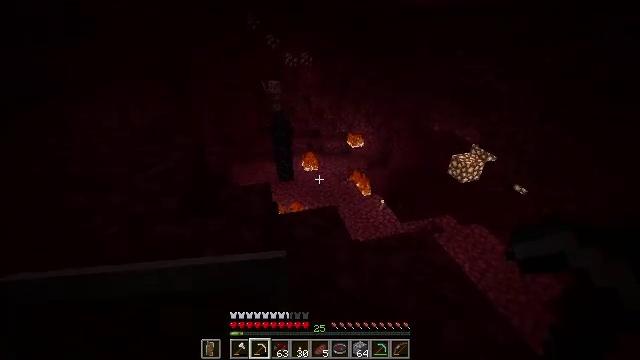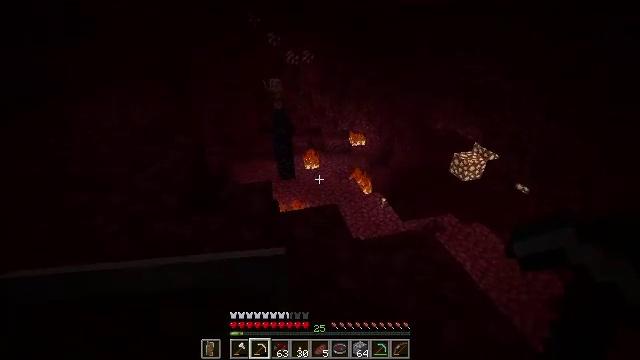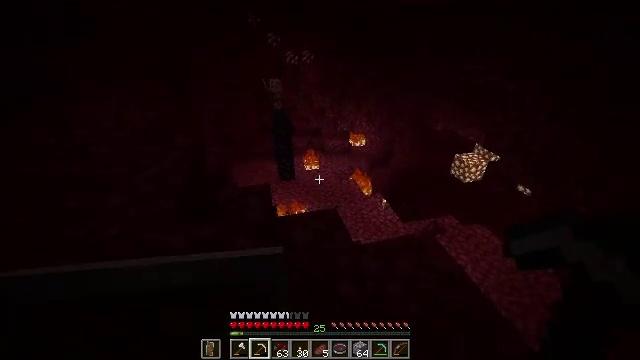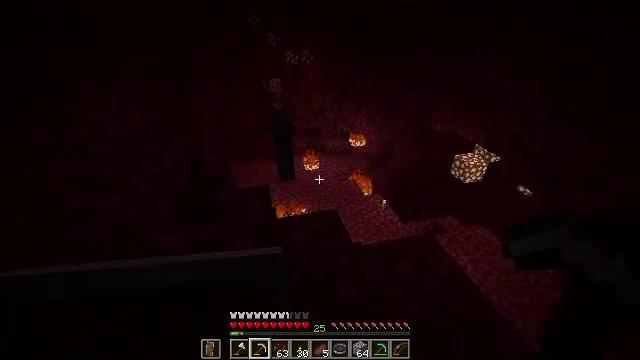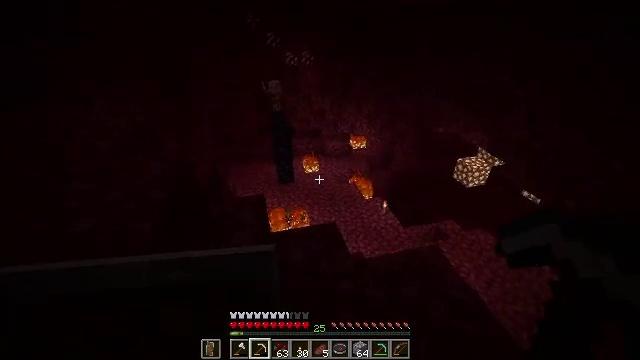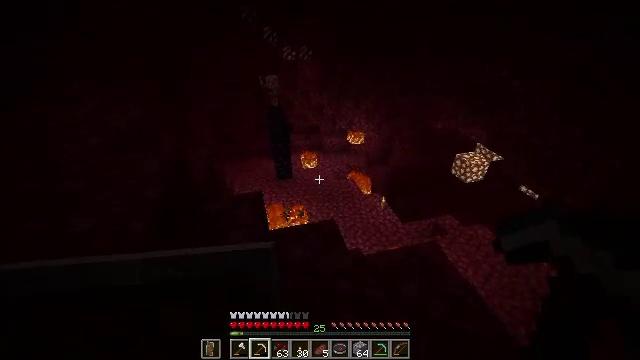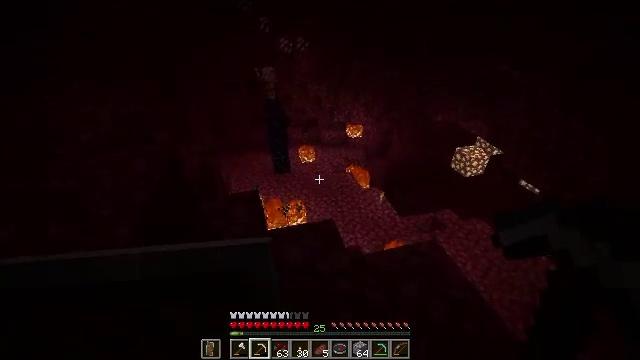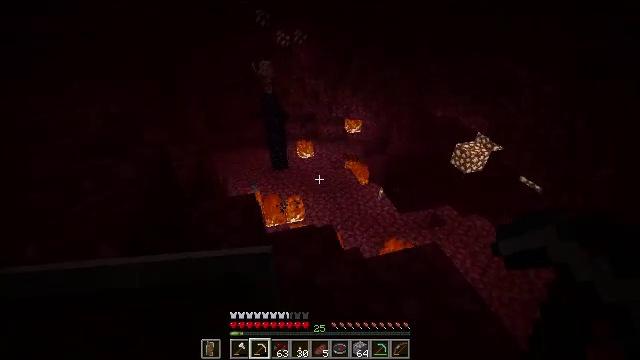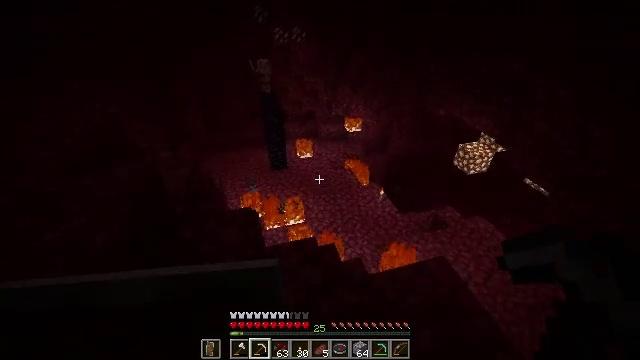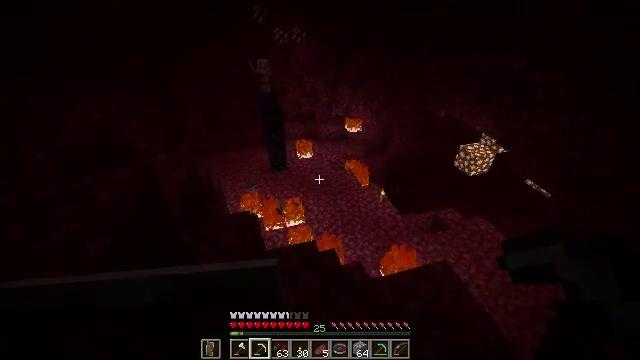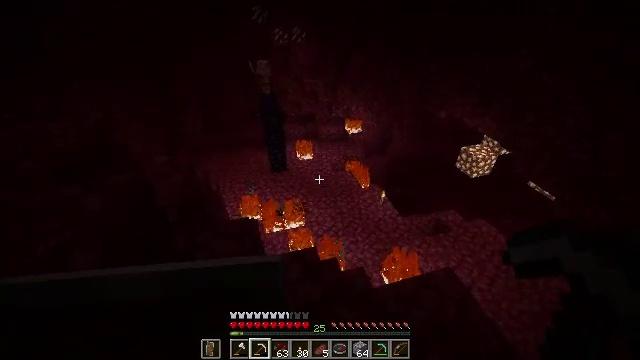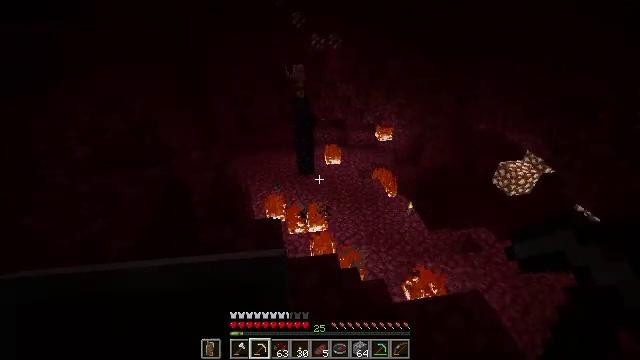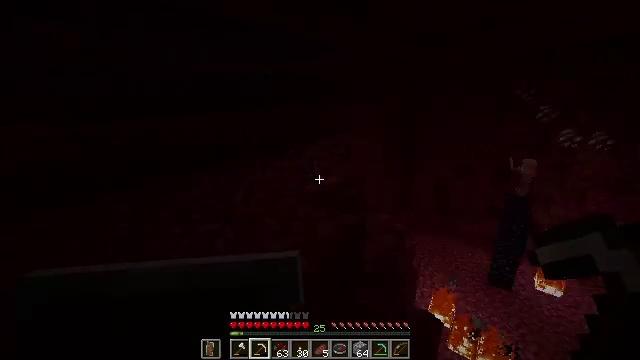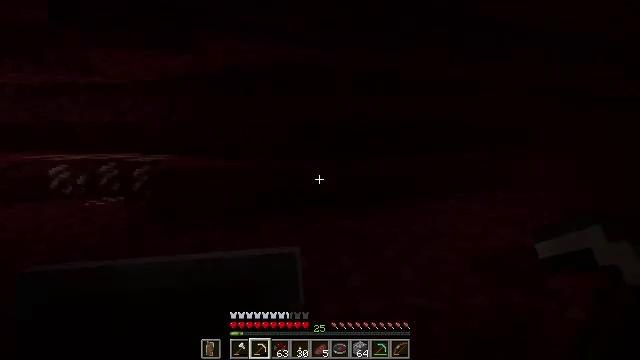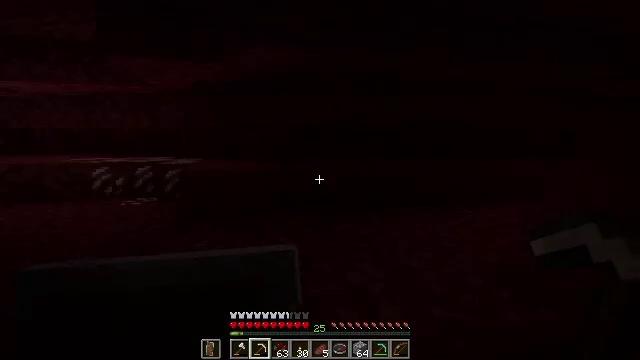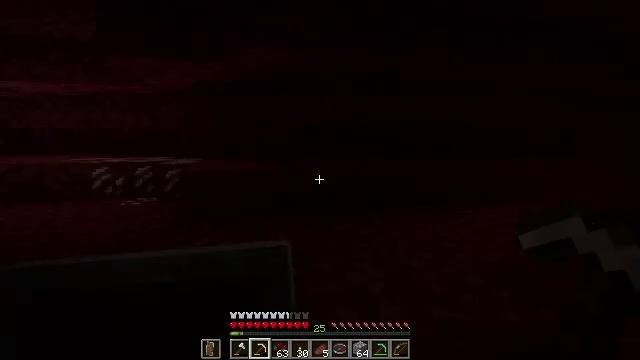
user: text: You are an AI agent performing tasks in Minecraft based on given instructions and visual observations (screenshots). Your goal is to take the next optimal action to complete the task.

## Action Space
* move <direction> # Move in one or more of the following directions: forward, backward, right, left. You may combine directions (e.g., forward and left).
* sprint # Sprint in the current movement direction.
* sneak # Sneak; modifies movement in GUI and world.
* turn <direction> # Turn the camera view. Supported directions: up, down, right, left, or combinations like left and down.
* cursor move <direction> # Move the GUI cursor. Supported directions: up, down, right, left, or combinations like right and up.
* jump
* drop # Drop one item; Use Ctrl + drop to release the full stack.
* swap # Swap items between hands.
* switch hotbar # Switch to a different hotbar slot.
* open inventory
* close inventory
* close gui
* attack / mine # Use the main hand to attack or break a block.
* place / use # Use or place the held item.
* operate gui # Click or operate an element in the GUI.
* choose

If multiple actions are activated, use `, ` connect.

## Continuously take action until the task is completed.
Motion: motion action
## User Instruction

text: Gather glowstone for crafting.
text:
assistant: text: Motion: no_op
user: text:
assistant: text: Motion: move forward
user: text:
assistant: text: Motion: move forward
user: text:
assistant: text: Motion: move forward
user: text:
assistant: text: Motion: move forward, turn down
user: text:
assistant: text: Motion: move forward, turn down
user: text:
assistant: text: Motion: move forward, turn down
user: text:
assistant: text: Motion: move forward
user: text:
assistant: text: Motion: no_op
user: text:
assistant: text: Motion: no_op
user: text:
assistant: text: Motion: turn left
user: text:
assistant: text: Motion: turn left and up
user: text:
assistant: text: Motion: turn left and up
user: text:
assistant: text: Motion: turn left and up
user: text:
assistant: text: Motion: no_op
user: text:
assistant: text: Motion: no_op
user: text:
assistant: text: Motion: no_op
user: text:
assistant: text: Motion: no_op
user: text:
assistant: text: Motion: no_op
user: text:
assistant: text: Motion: turn left and up
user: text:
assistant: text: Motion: no_op
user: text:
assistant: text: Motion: no_op
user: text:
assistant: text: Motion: no_op
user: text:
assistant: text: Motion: move forward
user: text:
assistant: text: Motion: move forward
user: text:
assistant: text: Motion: move forward, turn right
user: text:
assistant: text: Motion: move forward, turn right and up
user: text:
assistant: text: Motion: turn right and down
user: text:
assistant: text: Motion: turn right
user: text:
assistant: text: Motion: no_op